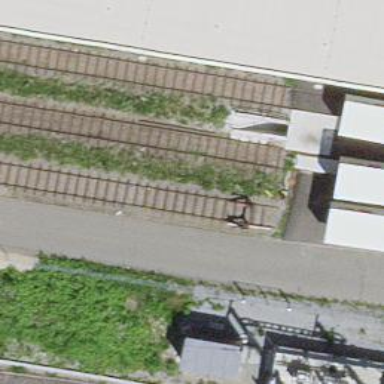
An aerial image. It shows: Railway buffer stop.